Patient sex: F
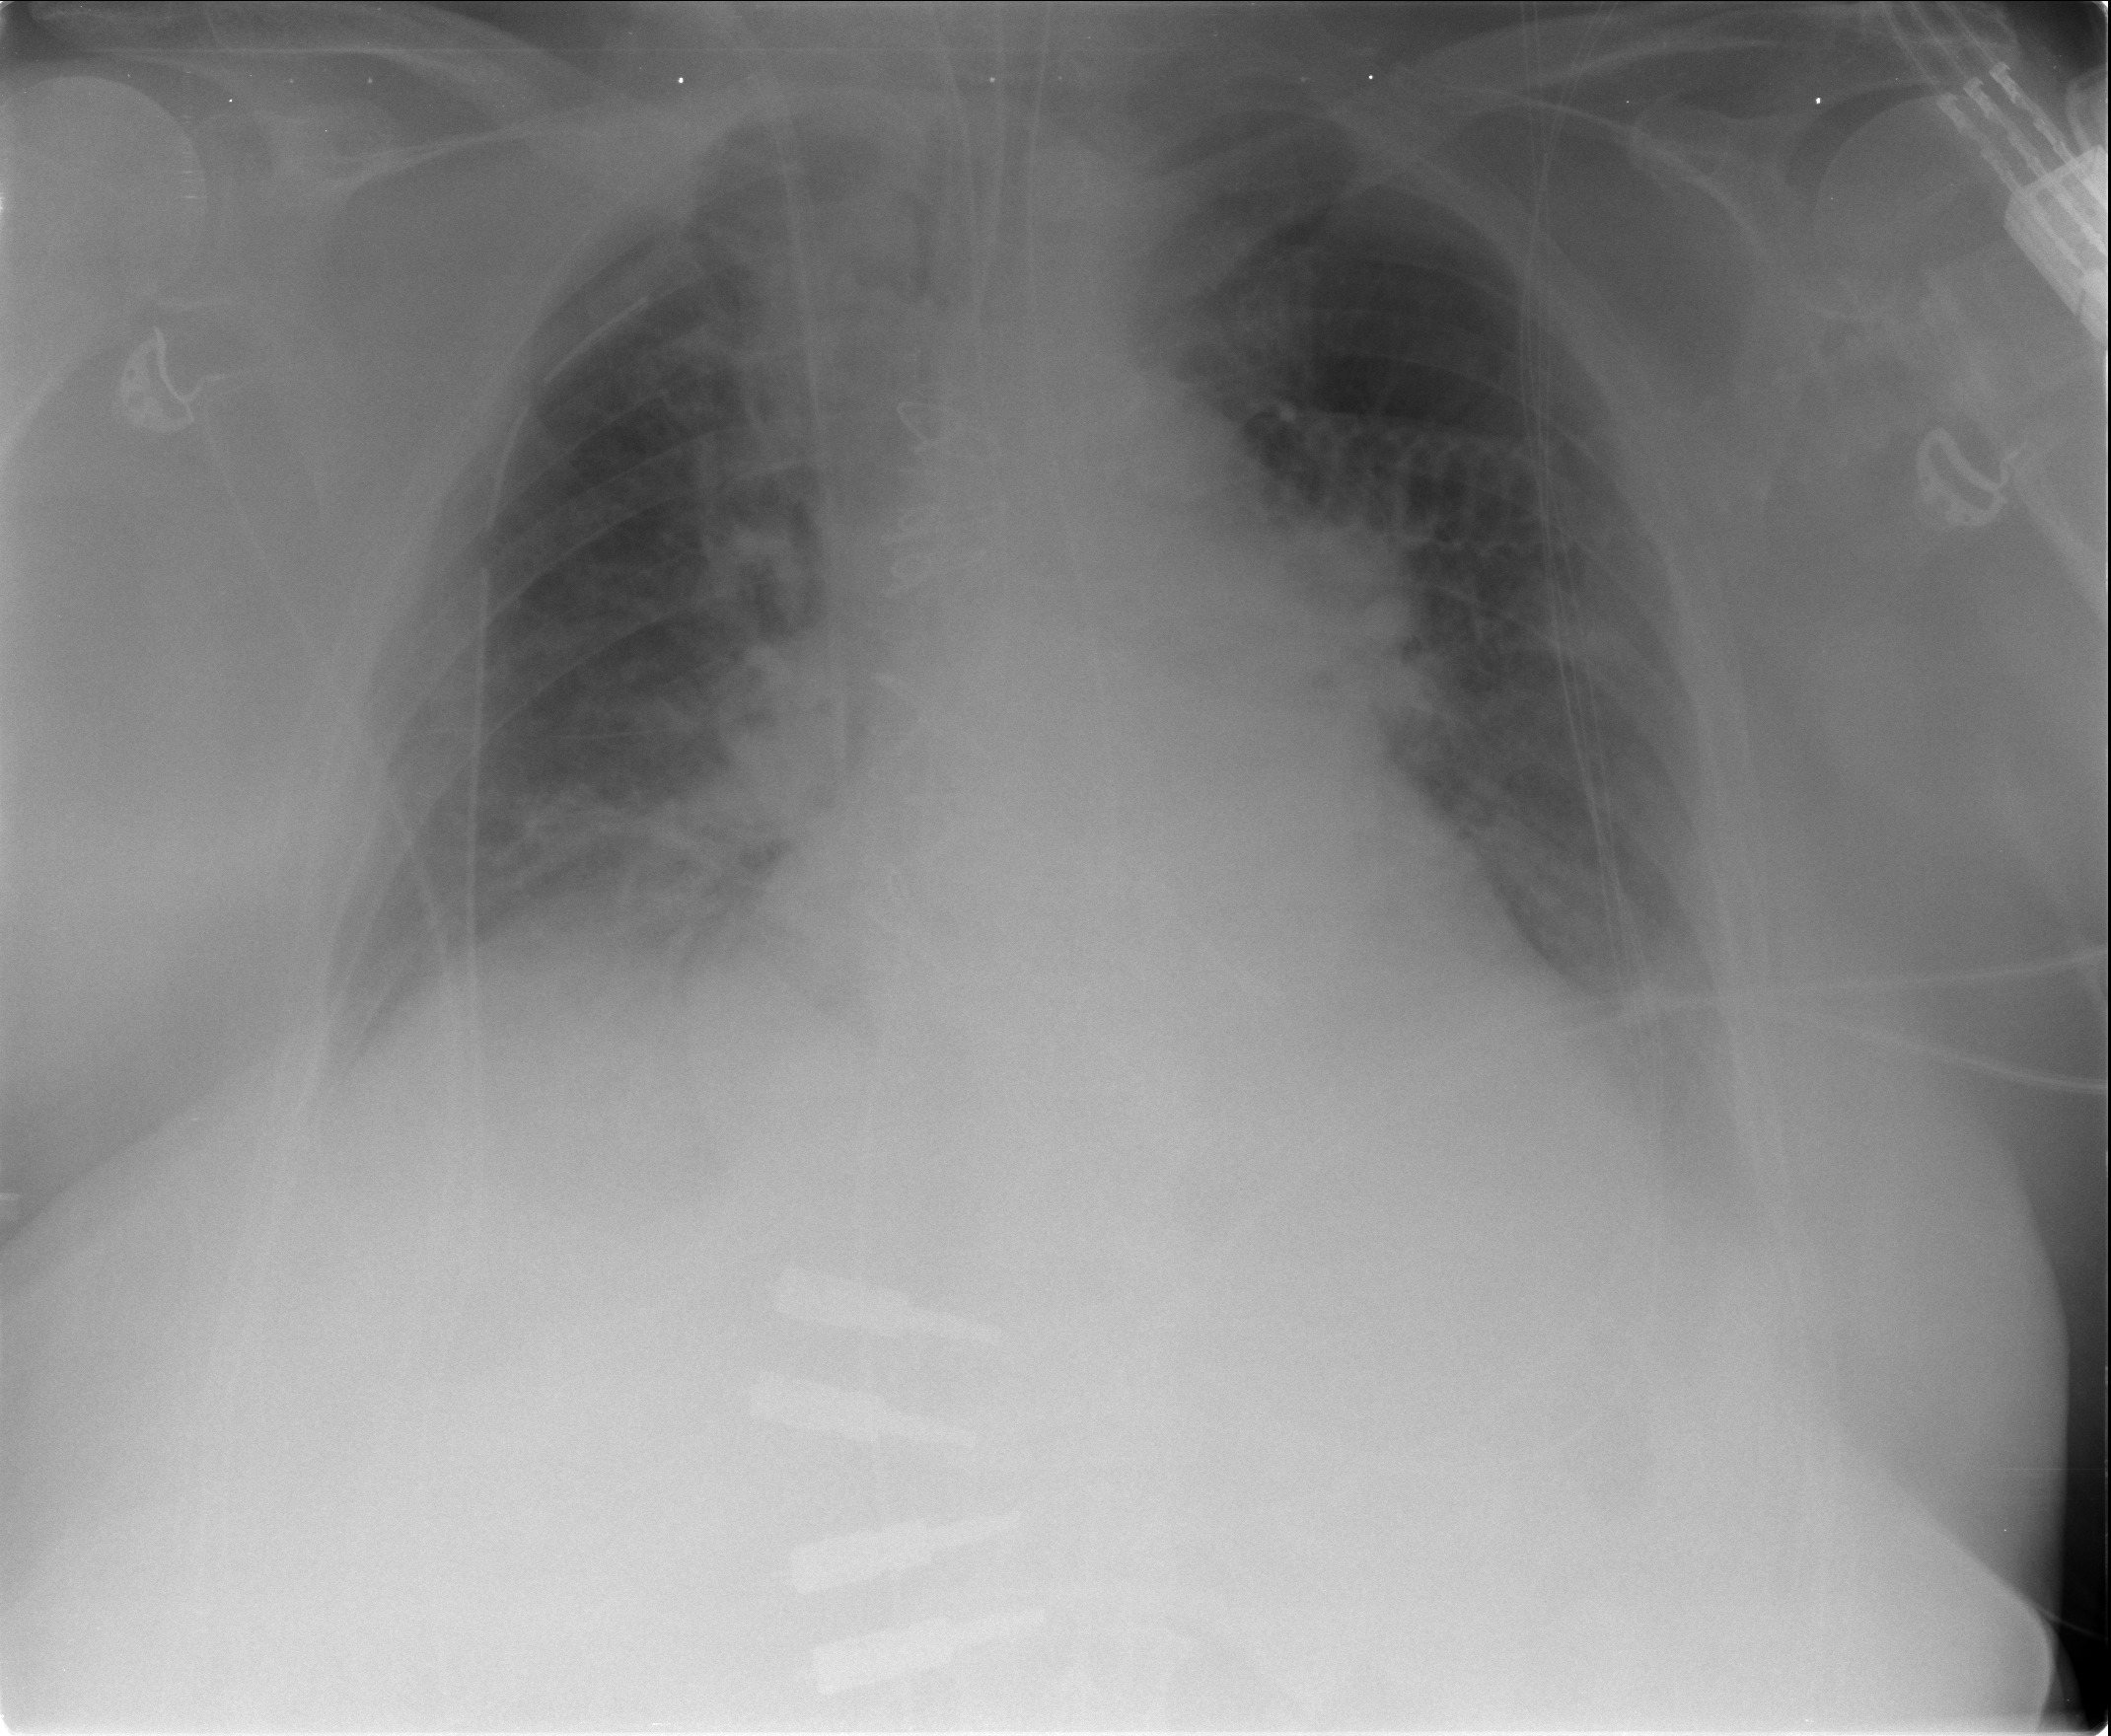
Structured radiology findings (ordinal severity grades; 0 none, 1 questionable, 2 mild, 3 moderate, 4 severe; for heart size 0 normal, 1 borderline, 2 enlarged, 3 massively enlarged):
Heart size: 2
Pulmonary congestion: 2
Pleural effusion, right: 2
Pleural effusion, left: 2
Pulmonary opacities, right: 0
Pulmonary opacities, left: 0
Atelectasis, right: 2
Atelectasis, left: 2